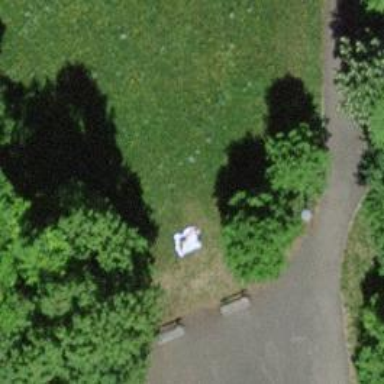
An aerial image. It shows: Bench for seating.